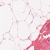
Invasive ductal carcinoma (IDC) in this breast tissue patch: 0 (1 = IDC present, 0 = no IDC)